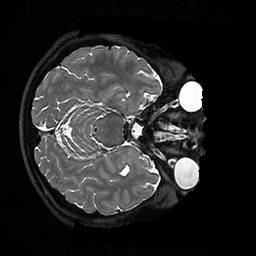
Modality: T2w
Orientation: axial
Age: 63
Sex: female
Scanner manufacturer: ge
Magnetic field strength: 3 T
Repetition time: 3.202 s
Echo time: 0.06125 s